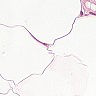
Metastatic tissue present: no